Question: Is there a way to replicate the following without using 'position:absolute':
The reason I can't use position absolute is because the form div has a sibling that needs to be under it and I can't figure out how to offset the sibling to make it look natural.
Heres a js fiddle of what it current does
<URL>
I would like to avoid using JS if possible.
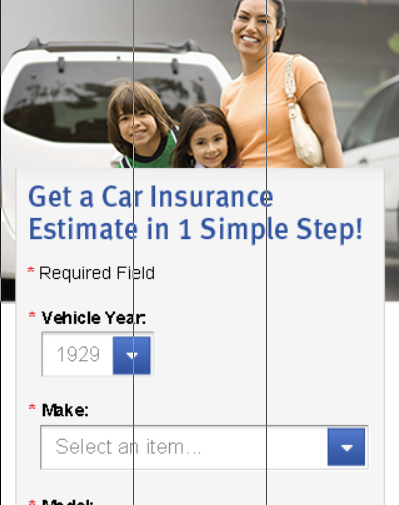
Answer: Use a negative 'margin-top'. <URL>